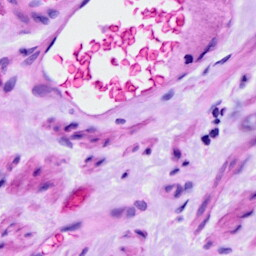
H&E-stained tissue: Ovarian